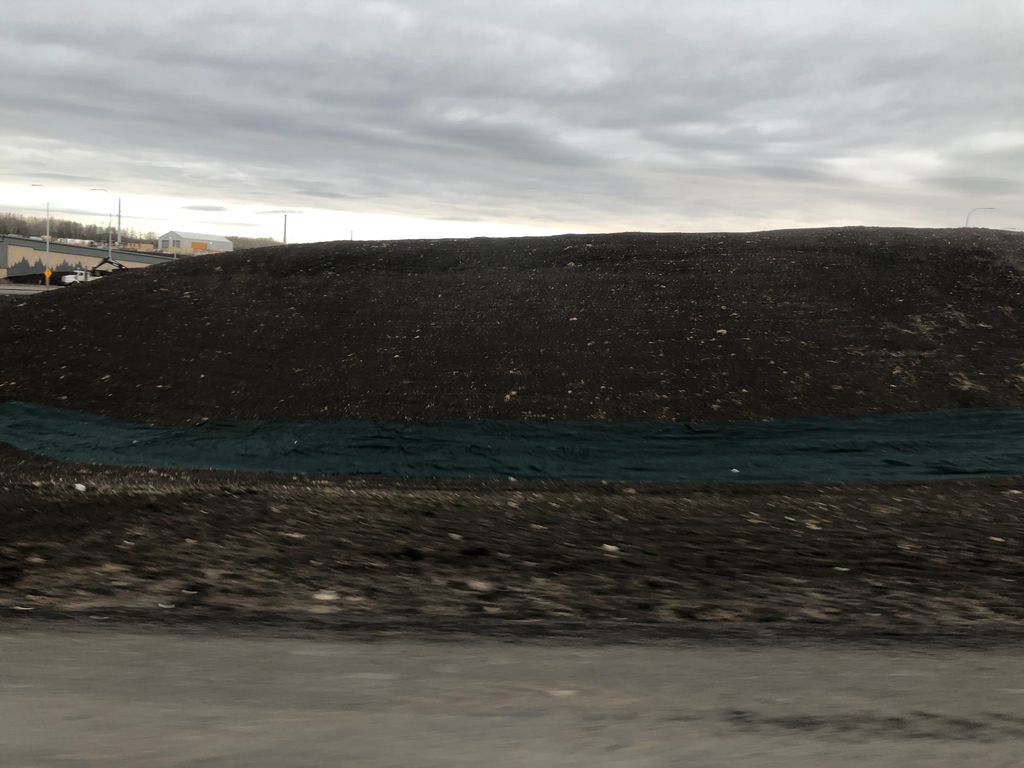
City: calgary